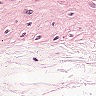
Metastatic tissue present: no